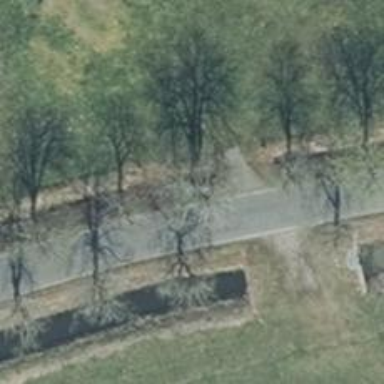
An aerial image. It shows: Avenue lined with broadleaved deciduous trees.